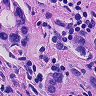
Metastatic tissue present: yes